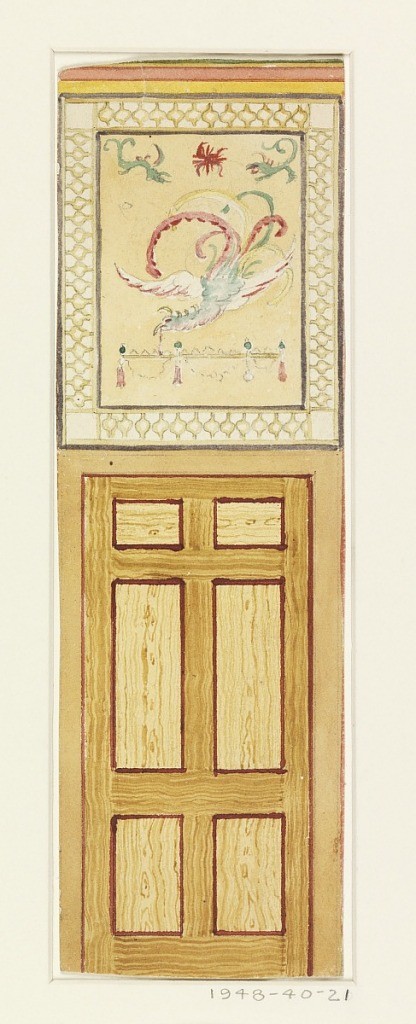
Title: Design for Door and Overdoor with Fantastic Bird, probably for the Yellow Room, Royal Pavilion, Brighton
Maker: Frederick Crace, English, 1779–1859
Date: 1802 or earlier
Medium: Brush and watercolor, graphite on white wove paper
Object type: Drawing
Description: Design for a section of a wall showing a doorway surmounted by a painted rectangular panel decorated with a bird with colorful plumage.  A wide border surrounds the panel.